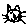
Label: cat